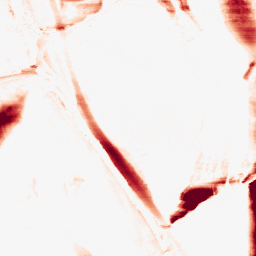
Category: morphological
Decomposition family: morphological_ellipse
Decomposition parameters: operation: opening
width: 5
height: 50
Upsampling method: sinc_blackman
Upsampling parameters: scale: 4
kernel_size: 16
Upsampling scale: 4